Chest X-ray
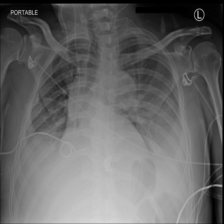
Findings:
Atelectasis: negative
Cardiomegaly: negative
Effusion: positive
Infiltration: negative
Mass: negative
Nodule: negative
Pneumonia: negative
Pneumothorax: negative
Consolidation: negative
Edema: negative
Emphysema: negative
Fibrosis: negative
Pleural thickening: negative
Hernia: negative